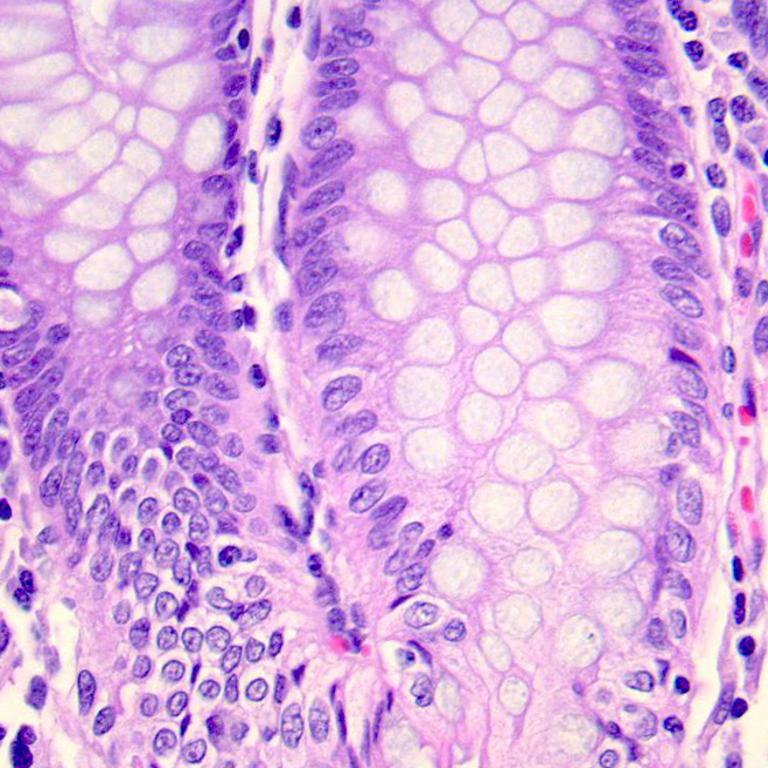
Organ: colon
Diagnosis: benign